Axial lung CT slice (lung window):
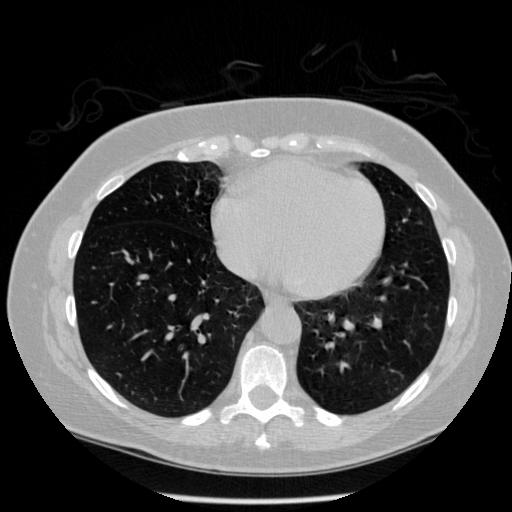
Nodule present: no